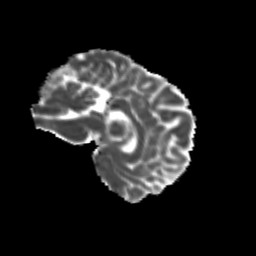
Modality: MD
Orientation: sagittal
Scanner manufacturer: siemens
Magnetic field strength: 3 T
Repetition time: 9.2 s
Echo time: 0.084 s